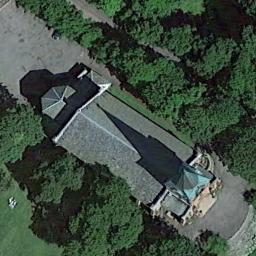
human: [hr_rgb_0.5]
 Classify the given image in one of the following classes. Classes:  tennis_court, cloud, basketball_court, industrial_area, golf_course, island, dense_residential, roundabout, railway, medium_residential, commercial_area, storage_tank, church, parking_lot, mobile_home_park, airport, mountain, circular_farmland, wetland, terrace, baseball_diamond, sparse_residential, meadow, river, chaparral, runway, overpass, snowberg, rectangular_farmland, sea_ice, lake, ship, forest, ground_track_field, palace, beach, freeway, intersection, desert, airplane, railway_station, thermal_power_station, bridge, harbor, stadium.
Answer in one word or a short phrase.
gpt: church